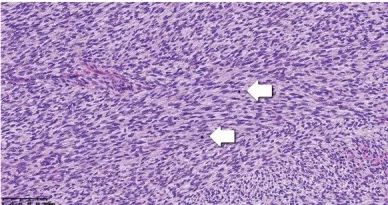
The nuclear heteromorphism appears mild to moderate, while mitoses are numerous and obvious (arrow) (D, x200).
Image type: pathology (h&e)